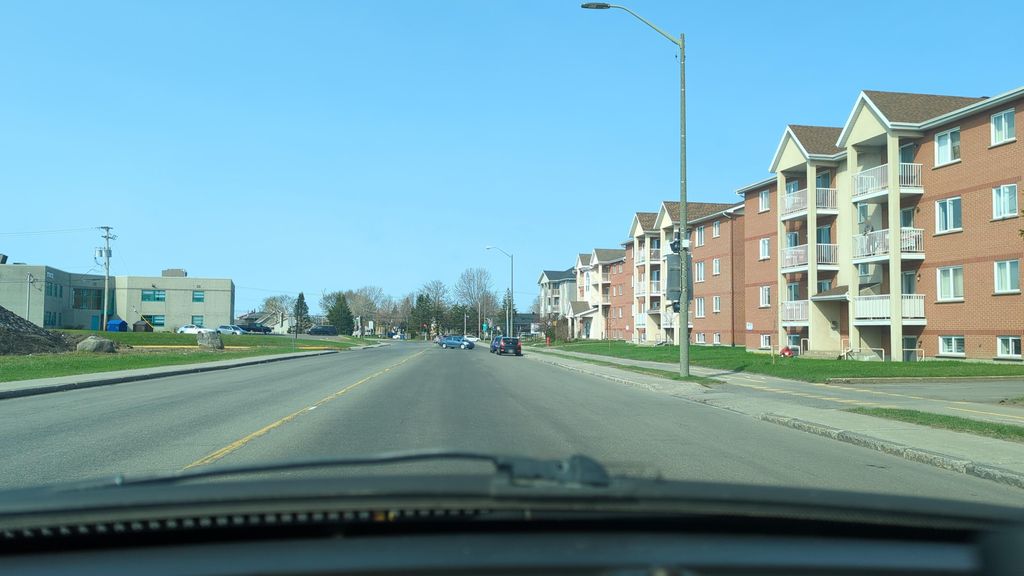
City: quebec_city